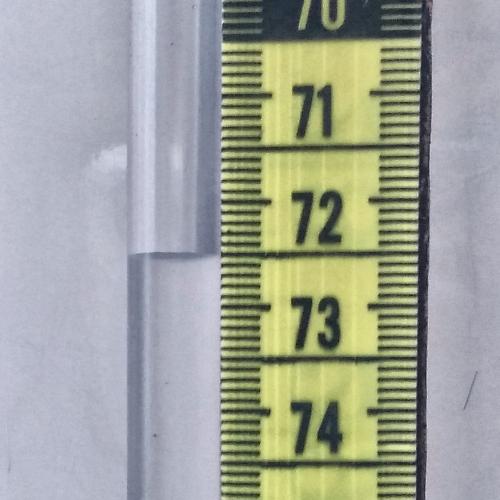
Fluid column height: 72.5 cm